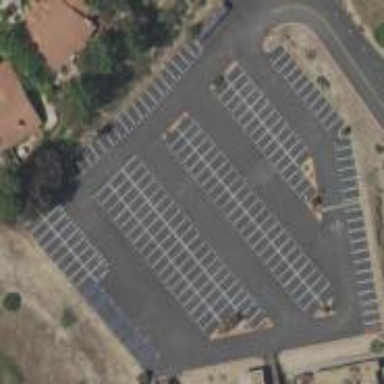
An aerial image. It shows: Parking area.